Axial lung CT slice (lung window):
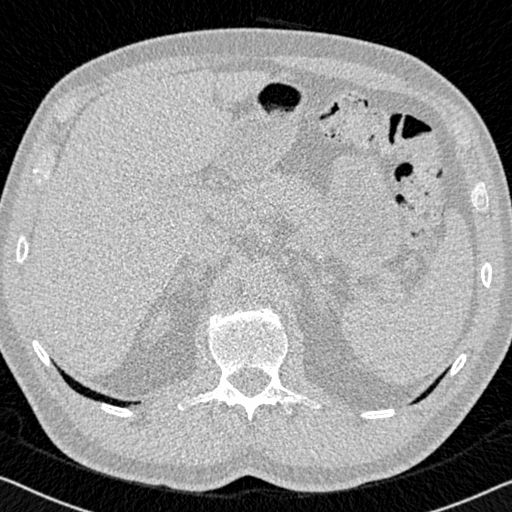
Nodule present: no